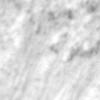
Label: no_change